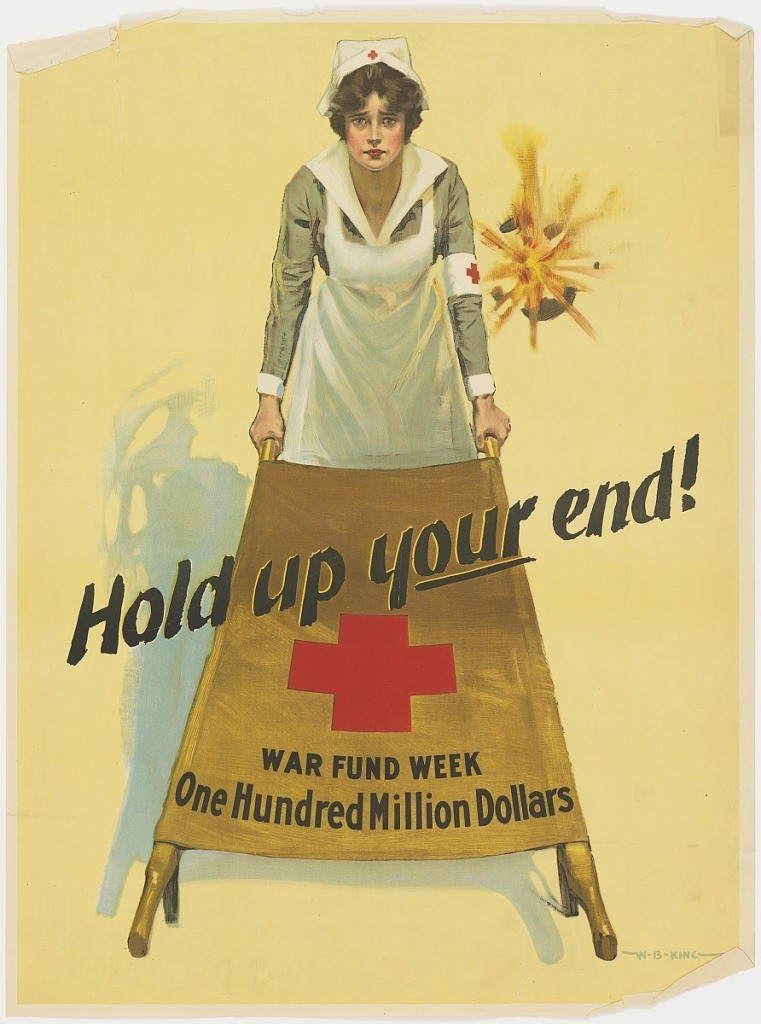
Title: Hold Up Your End! War Fund Week
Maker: W. B. King, American, 1880–1927
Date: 1918
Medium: Offset lithograph on paper
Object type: Poster
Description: Poster with a light yellow background depicting a Red Cross nurse in the center holding up one end of a brown stretcher and extending the other end in the foreground towards the viewer. The nurse wears a white and greenish-grey uniform, with a badge wrapped around her right arm and a nurse's hat on top of her short brown hair—both featuring a red cross against a white background. An artillery shell bursts in the air at her right behind her. Printed in black, diagonally, across the center of the poster, overlapping with the stretcher: Hold up your end! A large red cross appears directly underneath in the center of the stretcher. Printed in smaller black text, below the cross: WAR FUND WEEK / One Hundred Million Dollars.